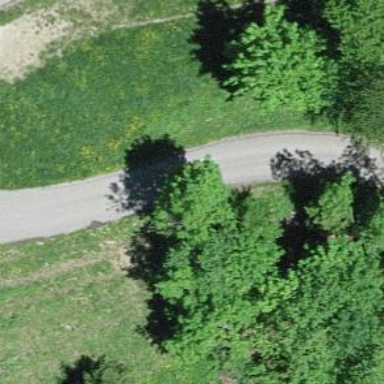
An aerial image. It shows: Unclassified road with grade 1 track type.